This grayscale texture is a bearing vibration snapshot reshaped row-by-row into a square image. What is the most likely bearing condition (normal, inner_race, outer_race, ball)?
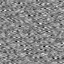
Answer: outer_race